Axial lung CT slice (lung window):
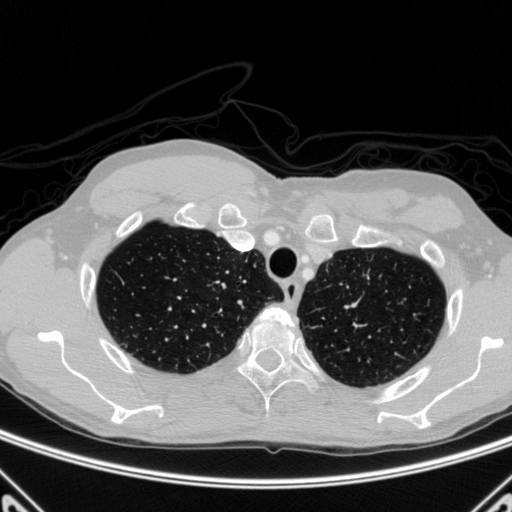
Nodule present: no